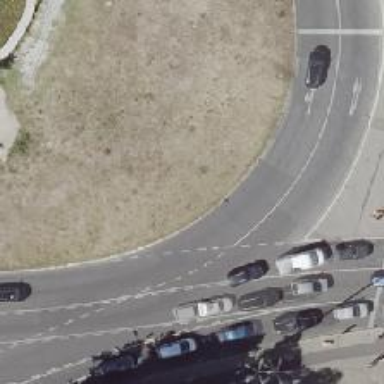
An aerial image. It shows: Asphalt secondary road leading to circular junction.